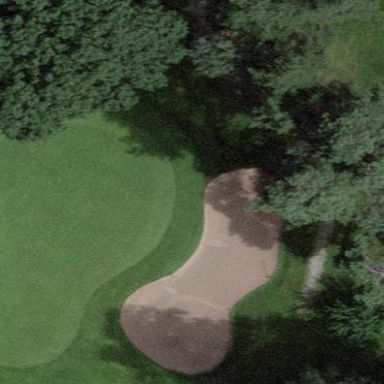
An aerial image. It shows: Bunker on golf course.